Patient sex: M
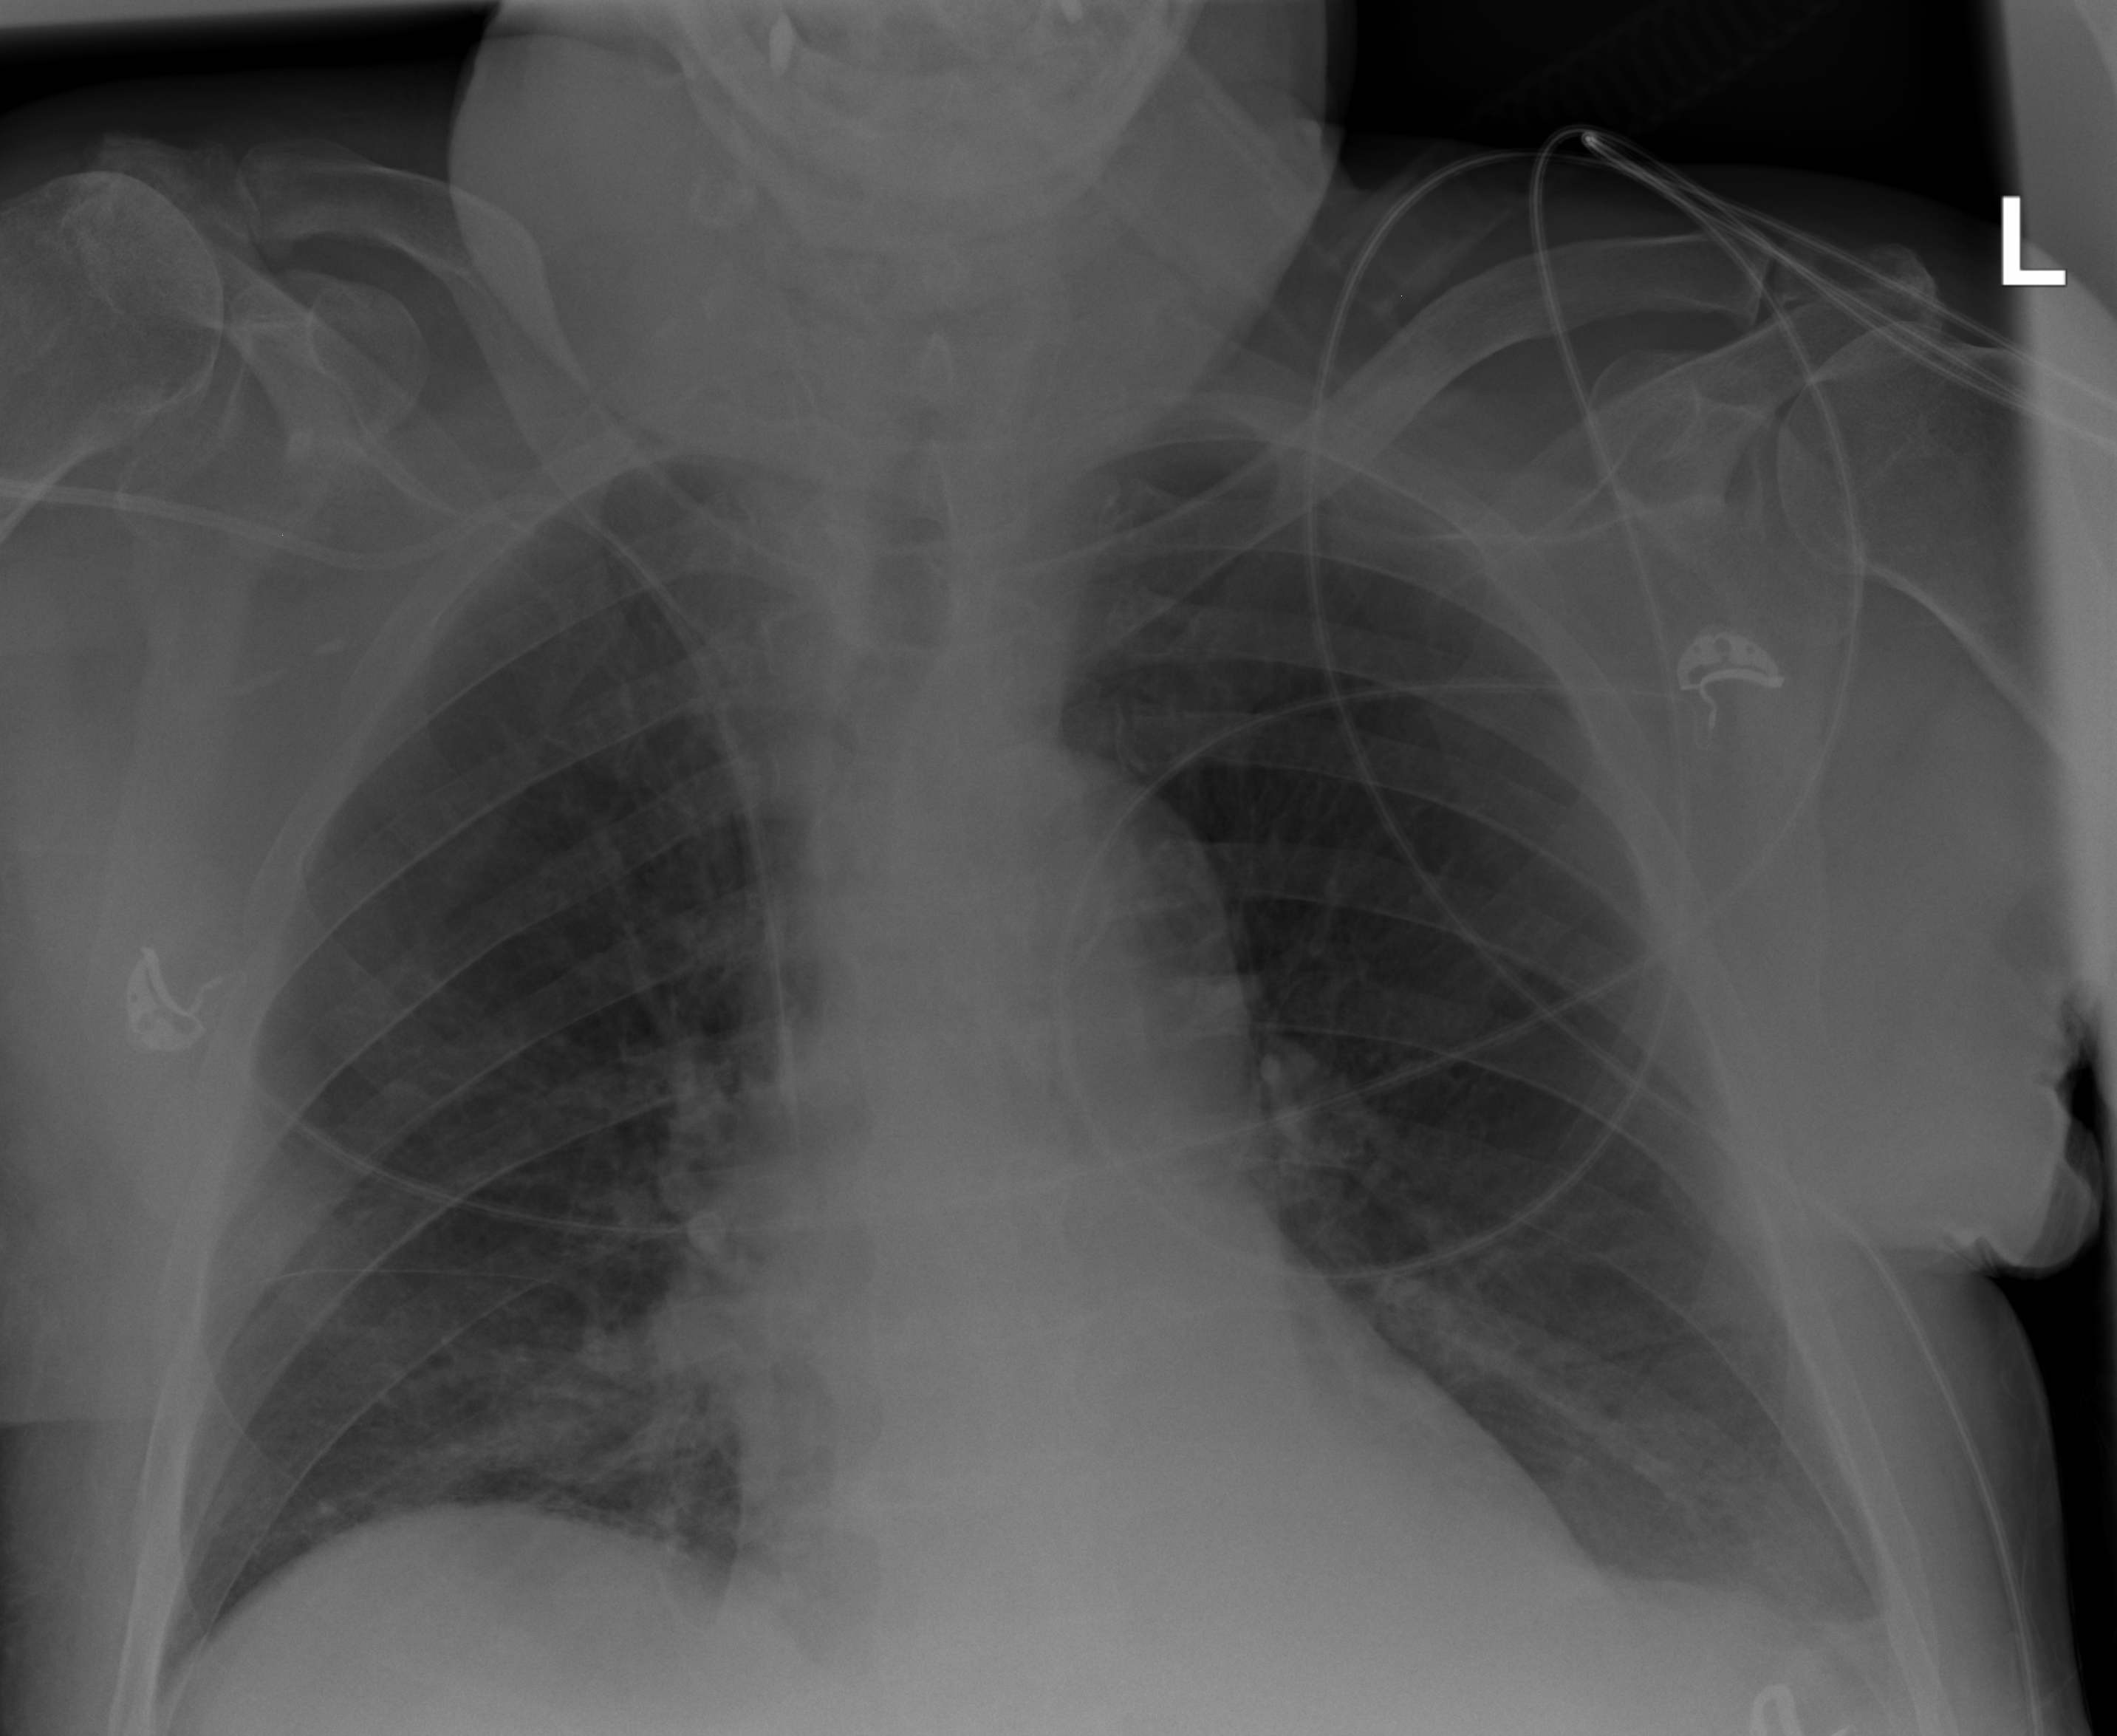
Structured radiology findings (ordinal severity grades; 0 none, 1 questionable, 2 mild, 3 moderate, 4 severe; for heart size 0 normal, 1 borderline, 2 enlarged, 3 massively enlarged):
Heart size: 0
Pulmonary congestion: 0
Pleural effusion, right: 0
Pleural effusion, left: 2
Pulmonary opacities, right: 0
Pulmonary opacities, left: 0
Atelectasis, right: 2
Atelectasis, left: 2